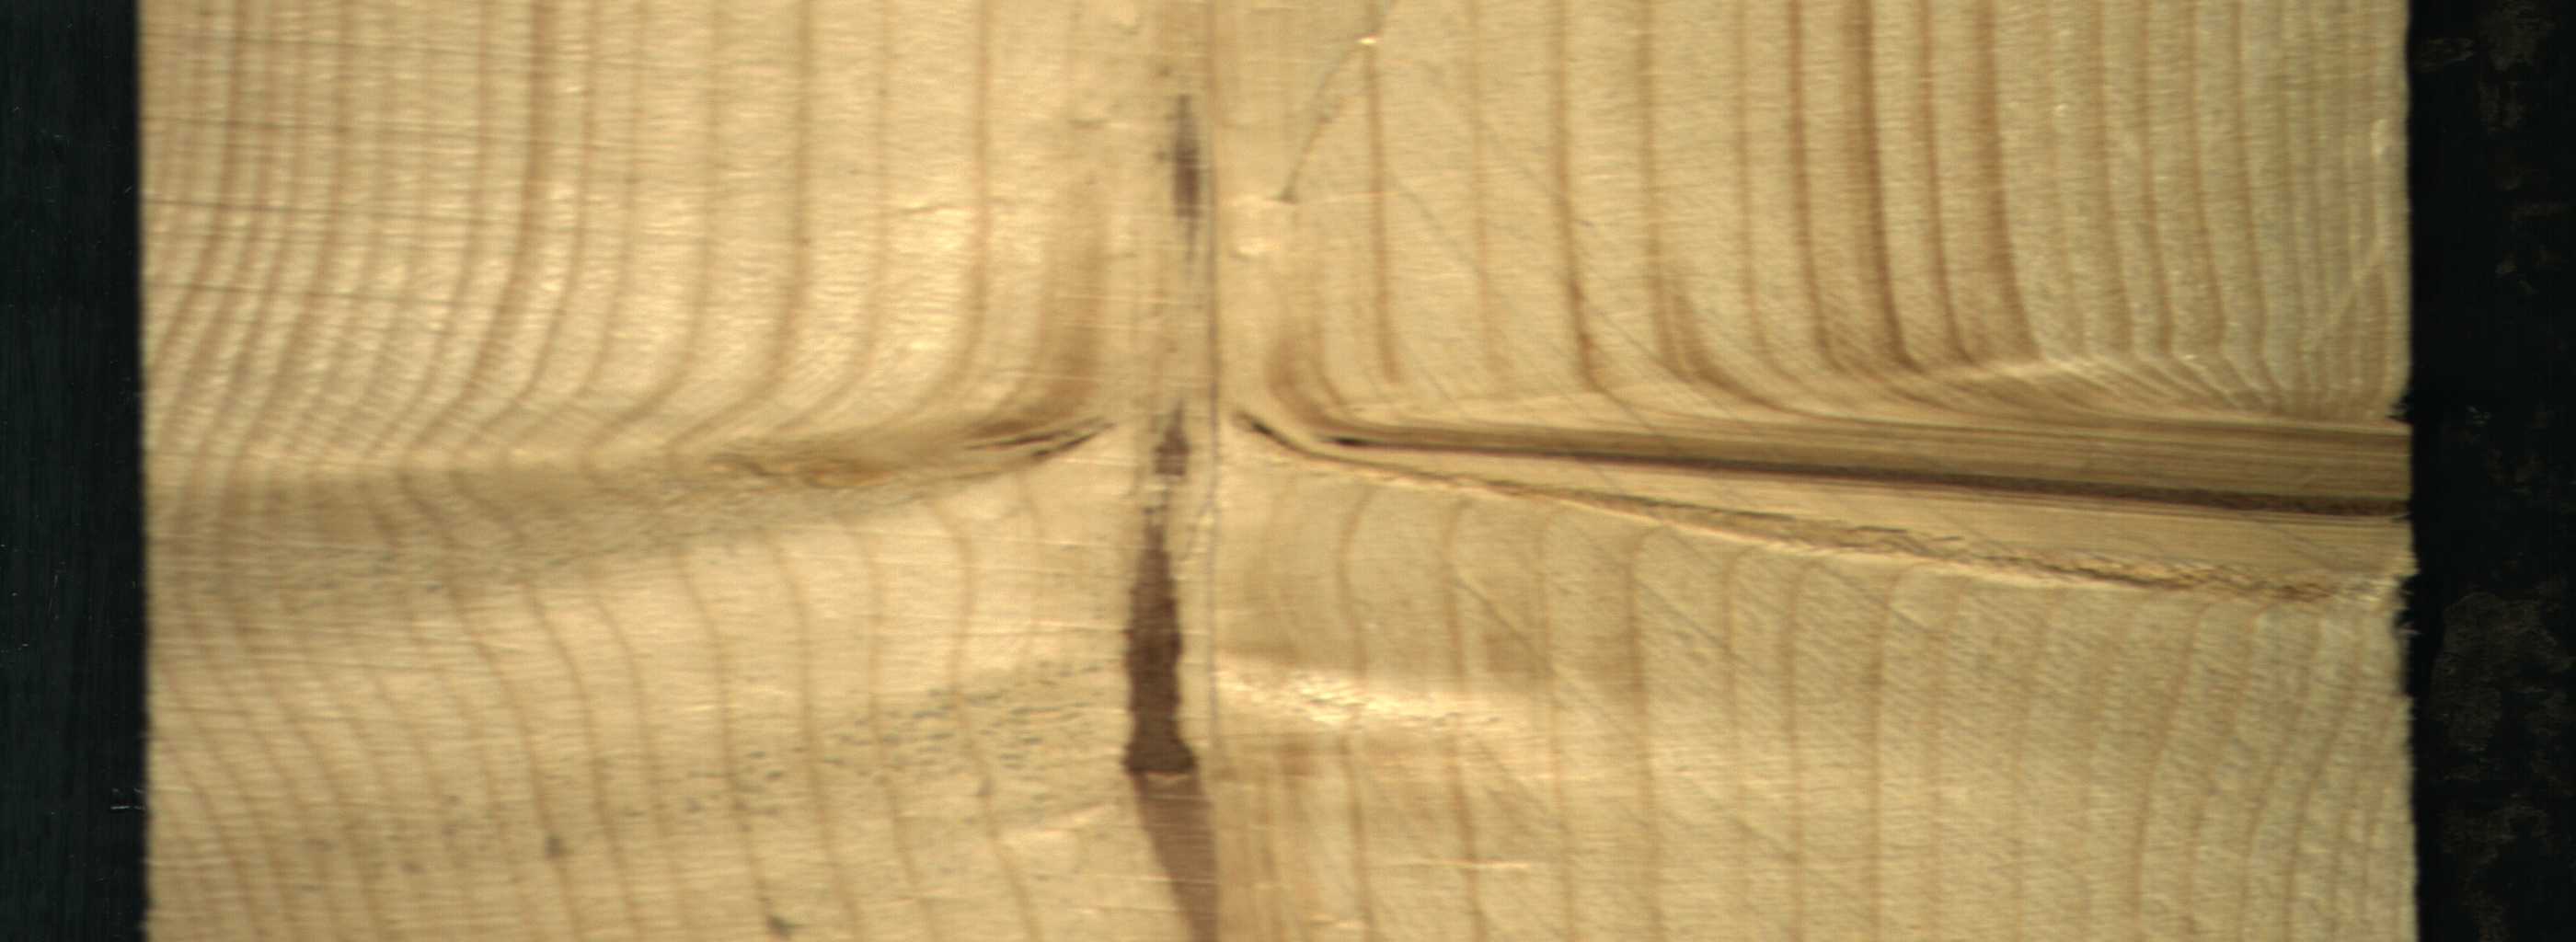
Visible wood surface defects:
Marrow
Quartzity
Live_Knot
Live_Knot